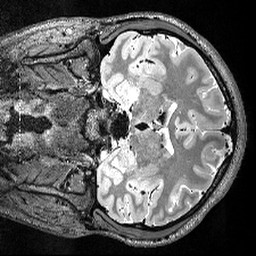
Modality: T2w
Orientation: coronal
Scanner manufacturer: siemens
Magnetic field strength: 3 T
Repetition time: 3.2 s
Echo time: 0.566 s